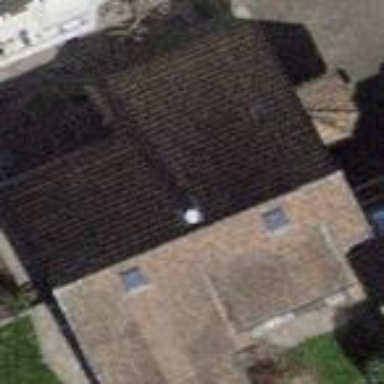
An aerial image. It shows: Building with tile roof.